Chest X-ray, PA view. Patient: 40 years old, sex M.
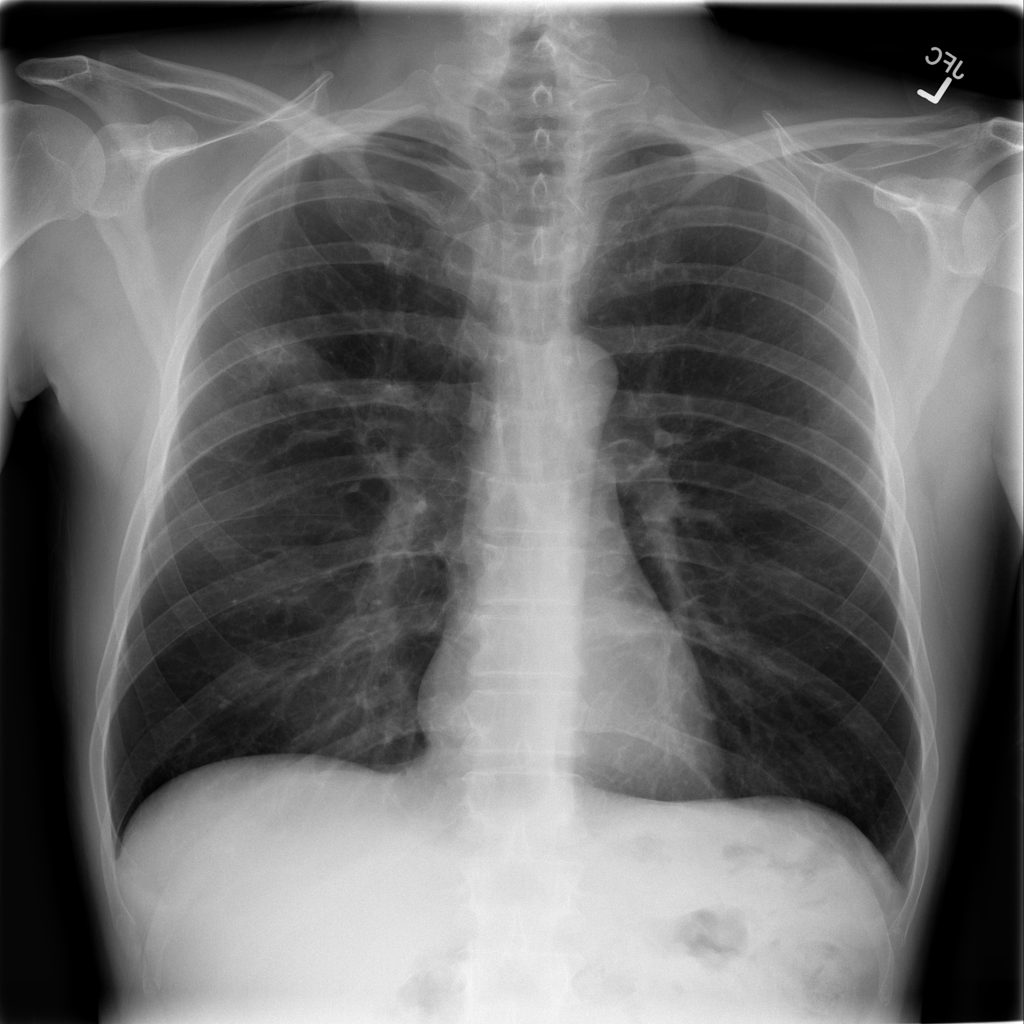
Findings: Pneumothorax